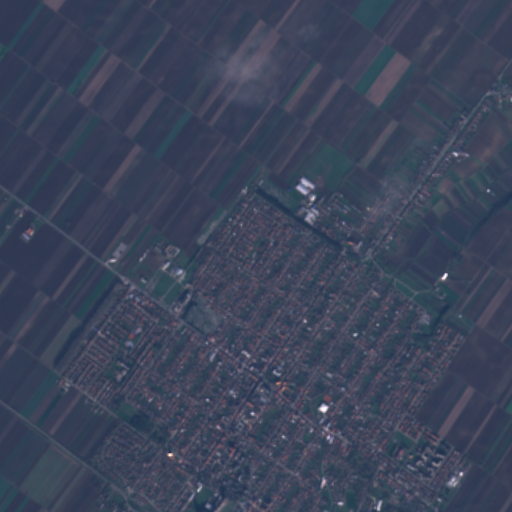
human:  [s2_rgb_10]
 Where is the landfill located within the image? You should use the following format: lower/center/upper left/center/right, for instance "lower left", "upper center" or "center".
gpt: The landfill is located in the center left of the image.
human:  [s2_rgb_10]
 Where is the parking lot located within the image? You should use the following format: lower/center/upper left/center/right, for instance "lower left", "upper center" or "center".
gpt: The parking lot is located in the lower center of the image.
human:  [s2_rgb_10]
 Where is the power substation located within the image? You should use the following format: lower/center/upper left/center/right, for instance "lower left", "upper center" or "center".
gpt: The power substation is located in the lower right of the image.
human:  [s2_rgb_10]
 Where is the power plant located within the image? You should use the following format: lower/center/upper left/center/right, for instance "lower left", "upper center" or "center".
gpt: There is no power plant in the image.